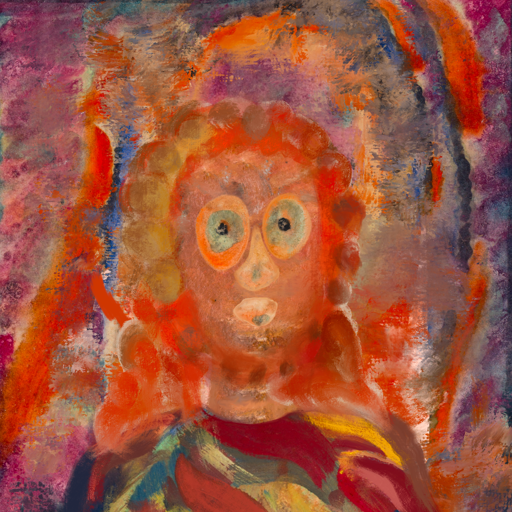
Background: Experience, Head And Neck Front: Boggyland, Face Front: Childish, Bust: Mother_And_Son_Son, Hair Front: Rupkatha, Head Accessory: Blank, Second Necklace: Blank, Necklace: Blank, Baby: Blank